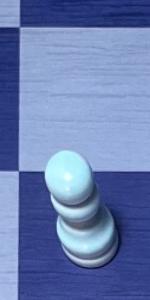
Label: Pawn_White